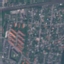
Label: Residential